Question: I'm trying to figure out how to create a webpage where I have text and floating images to the top left and bottom right. I would like to use the floats using CSS and not the tag if thats possible. I have looked at several examples here at Stackoverflow and on the web, but I'm not finding the answer I'm looking for. The URL I have included shows exactly what I'm trying to accomplish.

---
'''
**CSS**
.boxframe {
width: 675px;
height: 800px;
left: 243px;
top: 400px;
padding: 32px;
position: absolute;
background: #FBF4C7;
border: 2px solid brown;
z-index: 1
}
.portrait {
float:left;
width: 244px;
height: 294px;
margin: 20px;
padding: 0px;
background: url('portrait.png');
}
**HTML**
<div class="boxframe">
<div class="portrait">
</div>
<p>Text Text Text Text Text</p>
'''
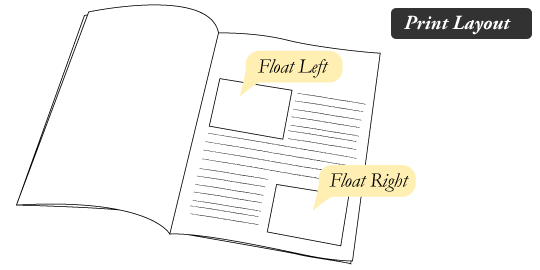
Answer: Something like this:
'''
<div id="content">
<img src="http://placehold.it/100x100" class="align-left">
<p>
Lorem ipsum dolor sit amet, consectetur adipisicing elit. Neque beatae voluptatum illo cupiditate culpa temporibus quasi sapiente aperiam eius quas? Ullam, maiores, perspiciatis dolore mollitia tempore optio cupiditate d aperiam eius quas? Ullam, maiores, perspiciatis dolore mollitia tempore optio cupiditate delectus iure?
</p>
<p>
Lorem ipsum dolor sit amet, consectetur adipisicing elit. Neque beatae voluptatum illo cupiditate culpa temporibus quasi sapiente aperiam eius quas? Ullam, maiores, perspiciatis dolore mollitia tempore optio cupiditate delectus iure? ribus quasi sapiente aperiam eius quas? Ullam, maiores, perspiciatis dolore mollitia tempore optio cupiditate delectus iure?
</p>
<img src="http://placehold.it/100x100" class="align-right">
<p>
Lorem ipsum dolor sit amet, consectetur adipisicing elit. Neque beatae voluptatum illo cupiditate culpa temporibus quasi sapiente aperiam eius quas? Ullam, maiores, perspiciatis dolore mollitia tempore optio cupiditate delectus iure?
</p>
</div>
'''
'''
.align-left { float:left; margin:0 10px 0 0; }
.align-right { float:right; margin:0 0 0 10px; }
img { display:block }
#content { width:500px;}
'''
<URL>